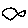
Label: fish